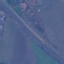
Land use / land cover: Highway